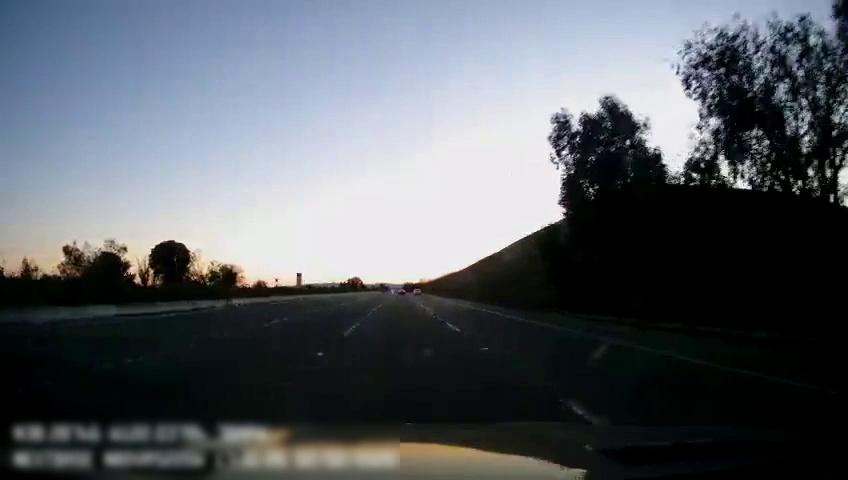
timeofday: Day
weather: Sunny
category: Drivable Space
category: Lanes | Current Lane
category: Lanes | Current Lane
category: Lanes | Alternate Lane
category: Lanes | Alternate Lane